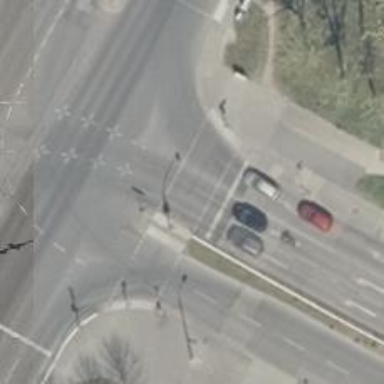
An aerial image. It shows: Crossing with traffic signals.